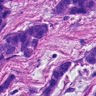
Metastatic tissue present: yes